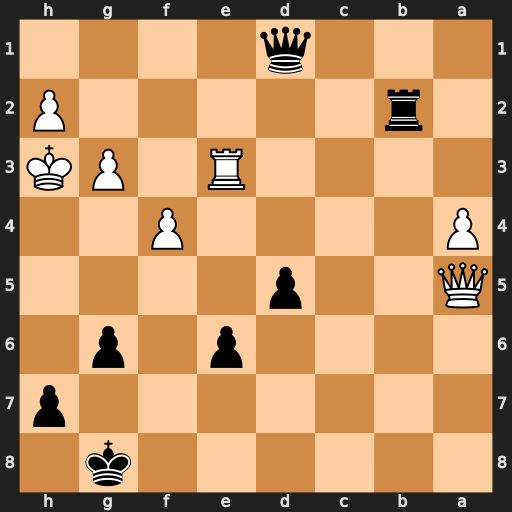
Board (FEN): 6k1/7p/4p1p1/Q2p4/P4P2/4R1PK/1r5P/3q4
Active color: b
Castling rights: -
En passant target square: -
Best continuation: Qh5#